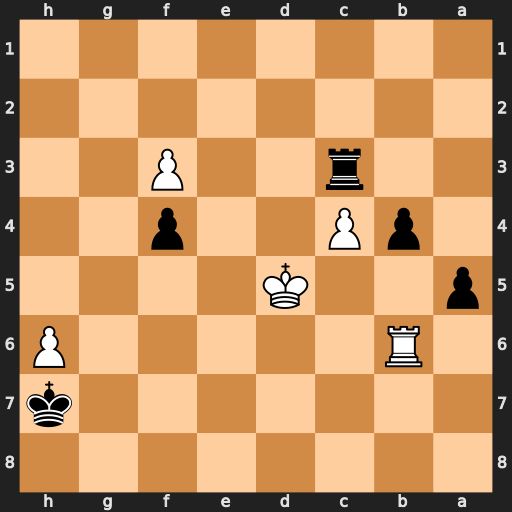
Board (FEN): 8/7k/1R5P/p2K4/1pP2p2/2r2P2/8/8
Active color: b
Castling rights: -
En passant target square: -
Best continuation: b3 Kd4 Rxf3 Rb7+ Kxh6